Field crop: tomato
Growth stage: 2
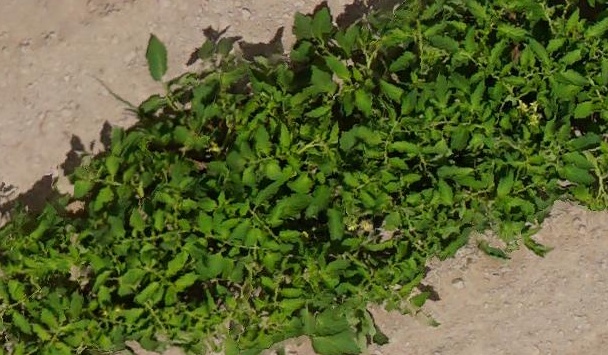
Species: tomato